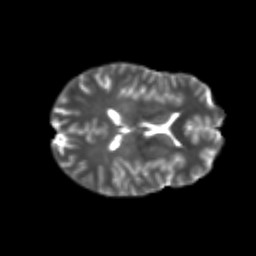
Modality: T2w
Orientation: axial
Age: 24
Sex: female
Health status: healthy
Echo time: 0.074 s